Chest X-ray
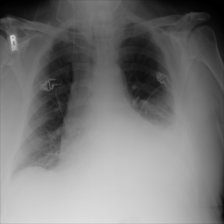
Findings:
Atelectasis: positive
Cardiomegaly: negative
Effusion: positive
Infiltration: negative
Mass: negative
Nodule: negative
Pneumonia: negative
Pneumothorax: negative
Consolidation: negative
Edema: negative
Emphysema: negative
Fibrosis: negative
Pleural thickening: negative
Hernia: negative